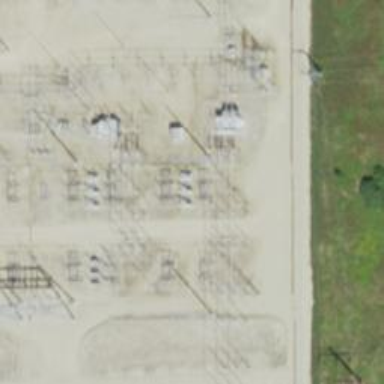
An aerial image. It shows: Switch used for power control.